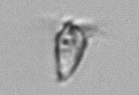
Label: Paratontonia_gracillima